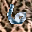
Label: 6